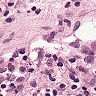
Metastatic tissue present: yes